Question: I have the following equation:

'''
y = ((b-6(x**k))/c)**(1/k)
k = 10/(6+c)
'''
I know that when k > 1 then y is concave and when 0 < k < 1 then y is convex. However, the problem is that in the generated plot it does not matter whatever the value of k is, it always generates a concave y. I was wondering if anybody can help me to figure out what is the problem.
Codes to generate the dynamic plot:
'''
import numpy as np
import matplotlib.pyplot as plt
from matplotlib.widgets import Slider, Button, RadioButtons
fig, ax = plt.subplots()
plt.subplots_adjust(left=0.25, bottom=0.25)
x = np.arange(0.0, 1.0, 0.001)
b_init = 1
c_init = 0
k = 10/(6+c_init)
delta_f = 1.0
y = ((b_init-6*(x**k))/c_init)**(1/k)
l, = plt.plot(x, y, lw=2)
ax.margins(x=0)
axcolor = 'lightgoldenrodyellow'
ax_b = plt.axes([0.25, 0.1, 0.65, 0.03], facecolor=axcolor)
ax_c = plt.axes([0.25, 0.15, 0.65, 0.03], facecolor=axcolor)
s_b = Slider(ax_b, 'b', 0.1, 18.0, valinit=b_init, valstep=delta_f)
s_c = Slider(ax_c, 'c', 0.1, 12.0, valinit=c_init)
def update(val):
b = s_b.val
c = s_c.val
l.set_ydata(((b-6*(x**k))/c)**(1/k))
fig.canvas.draw_idle()
s_b.on_changed(update)
s_c.on_changed(update)
resetax = plt.axes([0.8, 0.025, 0.1, 0.04])
button = Button(resetax, 'Reset', color=axcolor, hovercolor='0.975')
def reset(event):
s_b.reset()
s_c.reset()
button.on_clicked(reset)
def colorfunc(label):
l.set_color(label)
fig.canvas.draw_idle()
plt.show()
'''
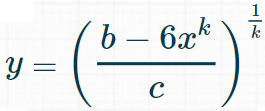
Answer: In case you are working with juypter notebooks you can use the widgets from 'ipywidgets' as shown below.
Also, to get an intuition, it might help if you print out the b,c and k values.
'''
%matplotlib inline
import numpy as np
import matplotlib.pyplot as p
from ipywidgets import *
def y(x,b,c):
k = 10/(6+c)
print(f' b={b:.3f},c={c:.3f},k={k:.3f}')
y = ((b-6*(x**k))/c)**(1/k)
return y
def inter(b0,c0):
y1=y(x,b0,c0)
p.figure(figsize=(20,6))
p.plot(x,y1)
dx=0.001
x = np.arange(0, 1.0+dx, dx) # assuming you want to go to 1 inclusively
b0=widgets.FloatSlider(value=10,min=-1,max=18.0,step=0.01,
description='b0',
continuous_update=False,
readout_format='.3f',
layout=Layout(width='90%', height='20px'))
c0=widgets.FloatSlider(value=0.1,min=-1,max=12.0,step=0.01,
description='c0',
continuous_update=False,
readout_format='.3f',
layout=Layout(width='90%', height='20px'))
interact(inter, b0=b0,c0=c0);
'''
<URL>
<URL>